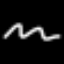
Label: squiggle